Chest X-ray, PA view. Patient: 54 years old, sex M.
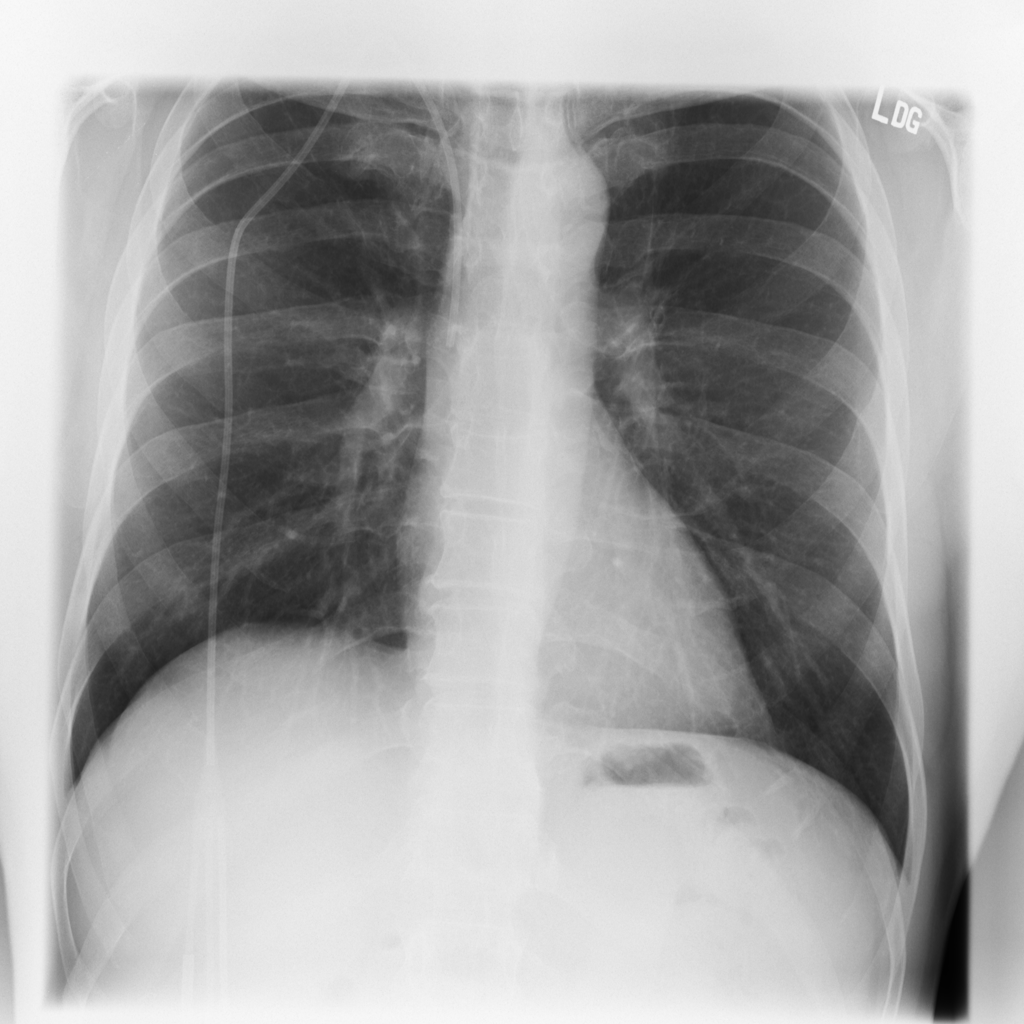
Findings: No Finding